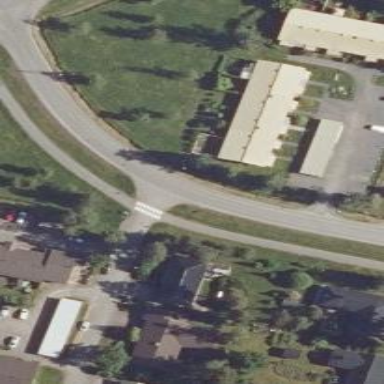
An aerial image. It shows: Uncontrolled crossing on the road.